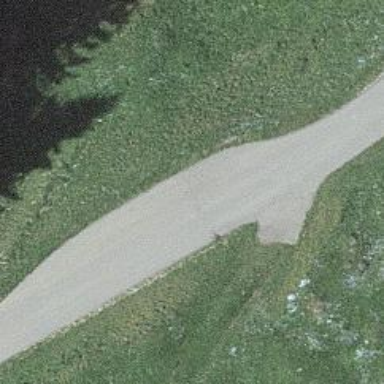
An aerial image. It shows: Passing place on the road.